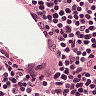
Metastatic tissue present: no